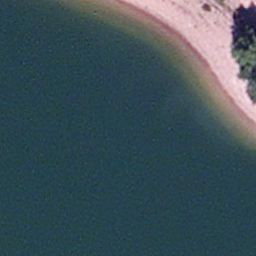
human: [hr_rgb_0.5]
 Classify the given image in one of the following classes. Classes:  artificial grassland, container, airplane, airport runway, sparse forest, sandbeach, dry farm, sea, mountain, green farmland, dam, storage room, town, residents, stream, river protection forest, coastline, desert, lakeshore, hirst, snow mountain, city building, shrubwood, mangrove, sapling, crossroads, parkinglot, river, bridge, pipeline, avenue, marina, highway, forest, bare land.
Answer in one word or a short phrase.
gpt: lakeshore